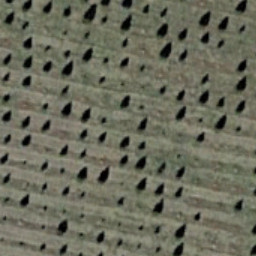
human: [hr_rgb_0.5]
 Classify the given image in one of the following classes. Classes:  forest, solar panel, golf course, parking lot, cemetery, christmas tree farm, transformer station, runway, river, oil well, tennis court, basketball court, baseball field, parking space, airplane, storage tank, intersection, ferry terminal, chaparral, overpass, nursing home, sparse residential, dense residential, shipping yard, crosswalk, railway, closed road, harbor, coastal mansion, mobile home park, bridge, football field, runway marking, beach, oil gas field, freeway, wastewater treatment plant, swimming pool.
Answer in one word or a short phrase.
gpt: christmas tree farm